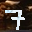
Label: 7